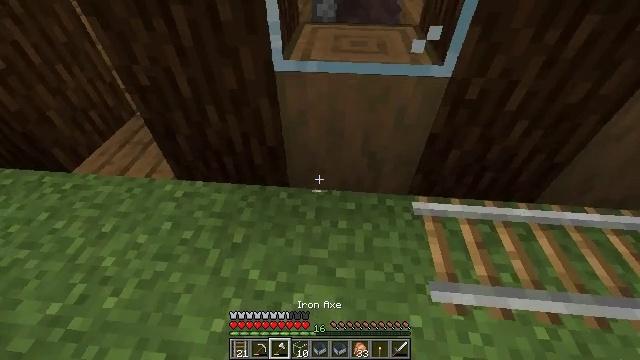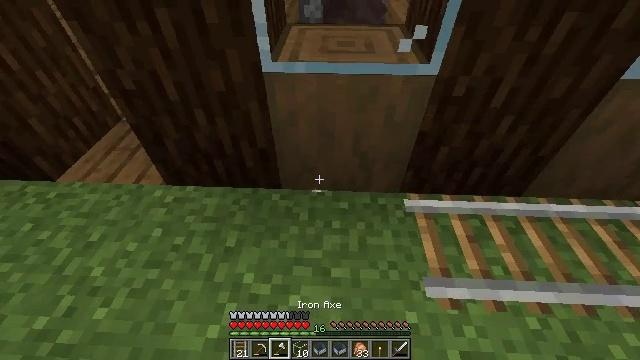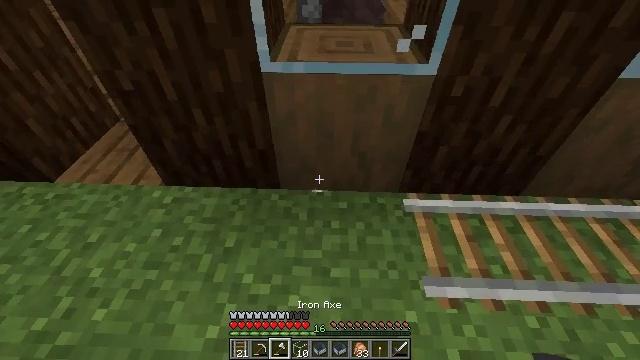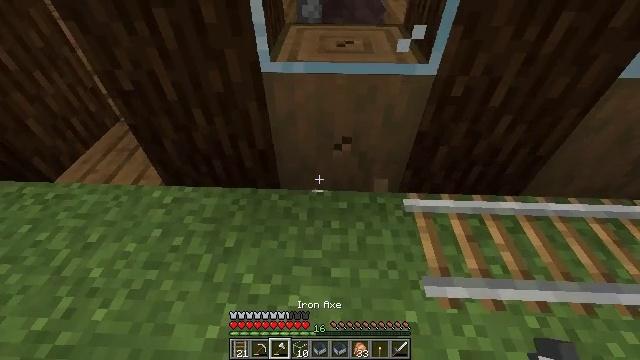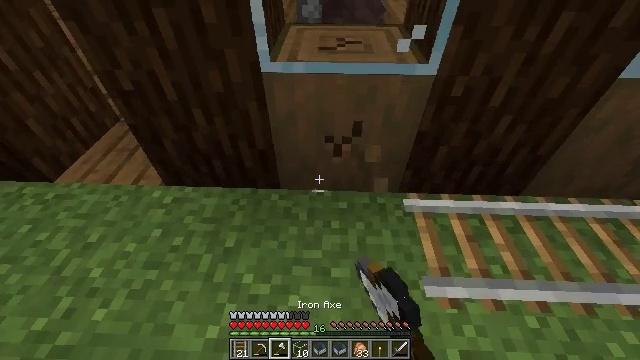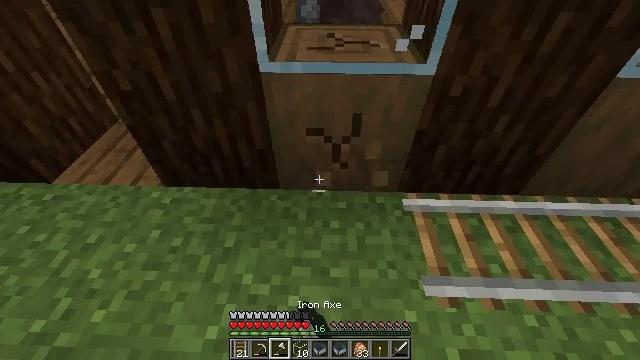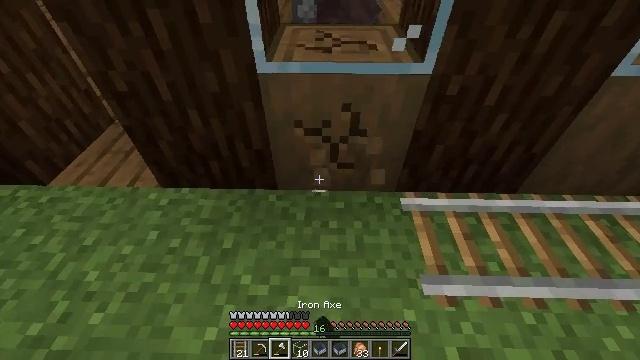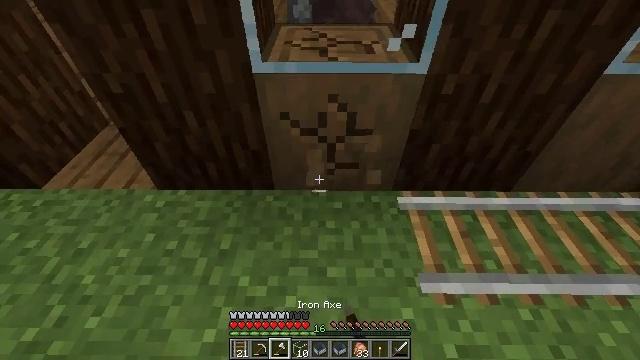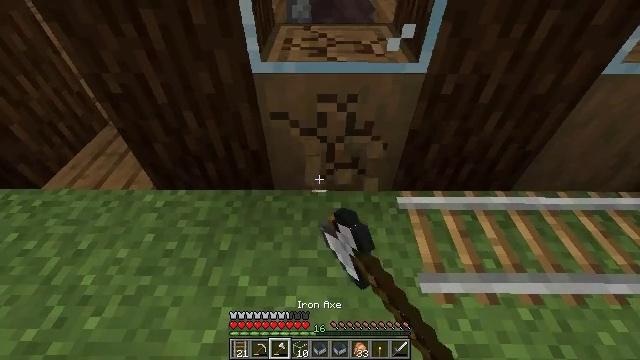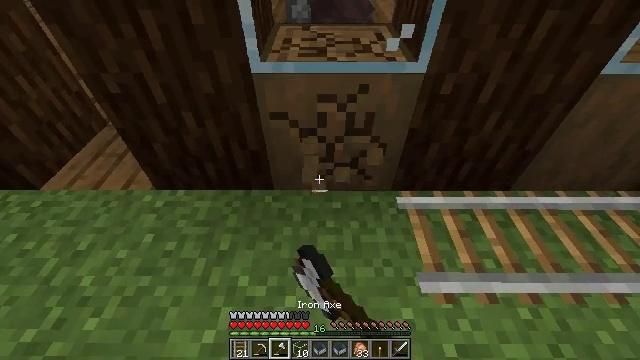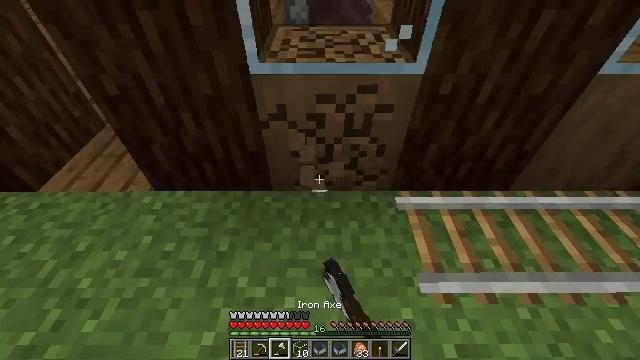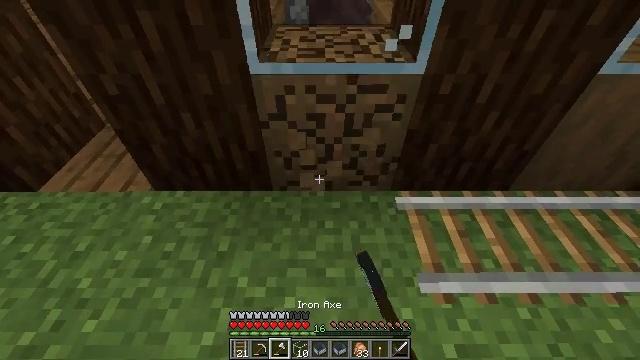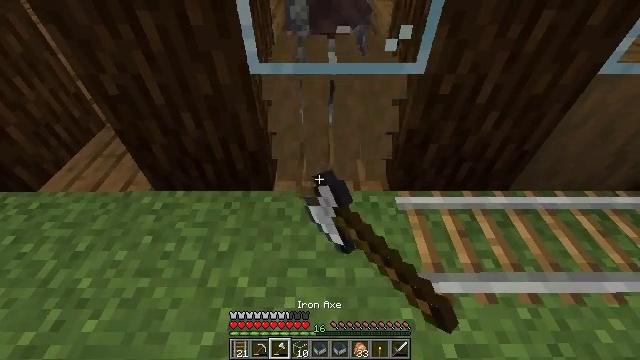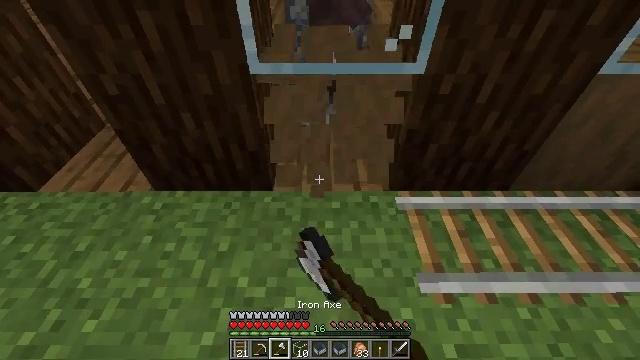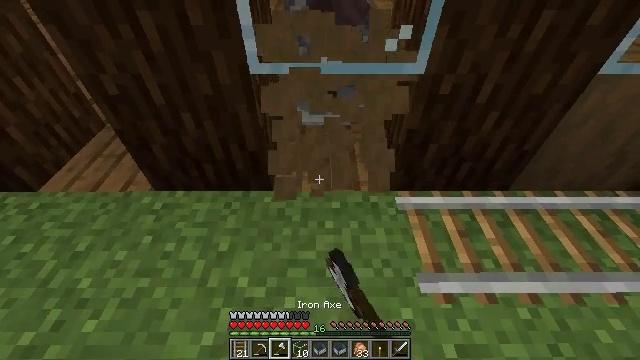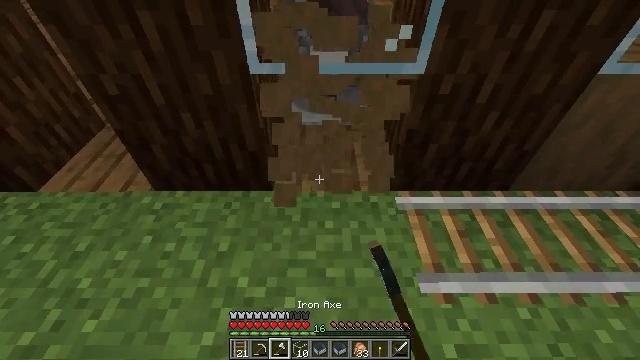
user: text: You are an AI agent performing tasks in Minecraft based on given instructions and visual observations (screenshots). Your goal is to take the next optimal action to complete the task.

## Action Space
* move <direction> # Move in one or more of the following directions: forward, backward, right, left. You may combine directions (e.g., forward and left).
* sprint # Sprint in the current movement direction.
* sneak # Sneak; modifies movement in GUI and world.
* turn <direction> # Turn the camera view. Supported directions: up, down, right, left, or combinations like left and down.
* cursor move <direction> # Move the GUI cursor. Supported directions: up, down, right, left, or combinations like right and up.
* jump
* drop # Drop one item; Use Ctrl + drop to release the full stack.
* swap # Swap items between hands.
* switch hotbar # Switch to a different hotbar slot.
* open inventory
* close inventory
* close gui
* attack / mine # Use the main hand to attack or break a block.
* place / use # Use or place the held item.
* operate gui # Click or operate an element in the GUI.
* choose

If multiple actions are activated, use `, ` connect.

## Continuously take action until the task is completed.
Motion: motion action
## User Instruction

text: Harvest stripped spruce log.
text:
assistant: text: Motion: turn right
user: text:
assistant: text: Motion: no_op
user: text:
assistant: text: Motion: attack / mine
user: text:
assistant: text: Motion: attack / mine
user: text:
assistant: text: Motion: attack / mine
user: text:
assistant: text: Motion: attack / mine
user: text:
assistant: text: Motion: attack / mine
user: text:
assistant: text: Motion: attack / mine
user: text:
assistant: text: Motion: attack / mine
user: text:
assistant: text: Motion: attack / mine
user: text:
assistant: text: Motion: attack / mine
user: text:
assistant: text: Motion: attack / mine
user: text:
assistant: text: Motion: attack / mine
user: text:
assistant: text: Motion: attack / mine
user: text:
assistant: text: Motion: attack / mine
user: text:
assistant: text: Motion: no_op
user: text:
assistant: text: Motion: no_op